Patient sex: M
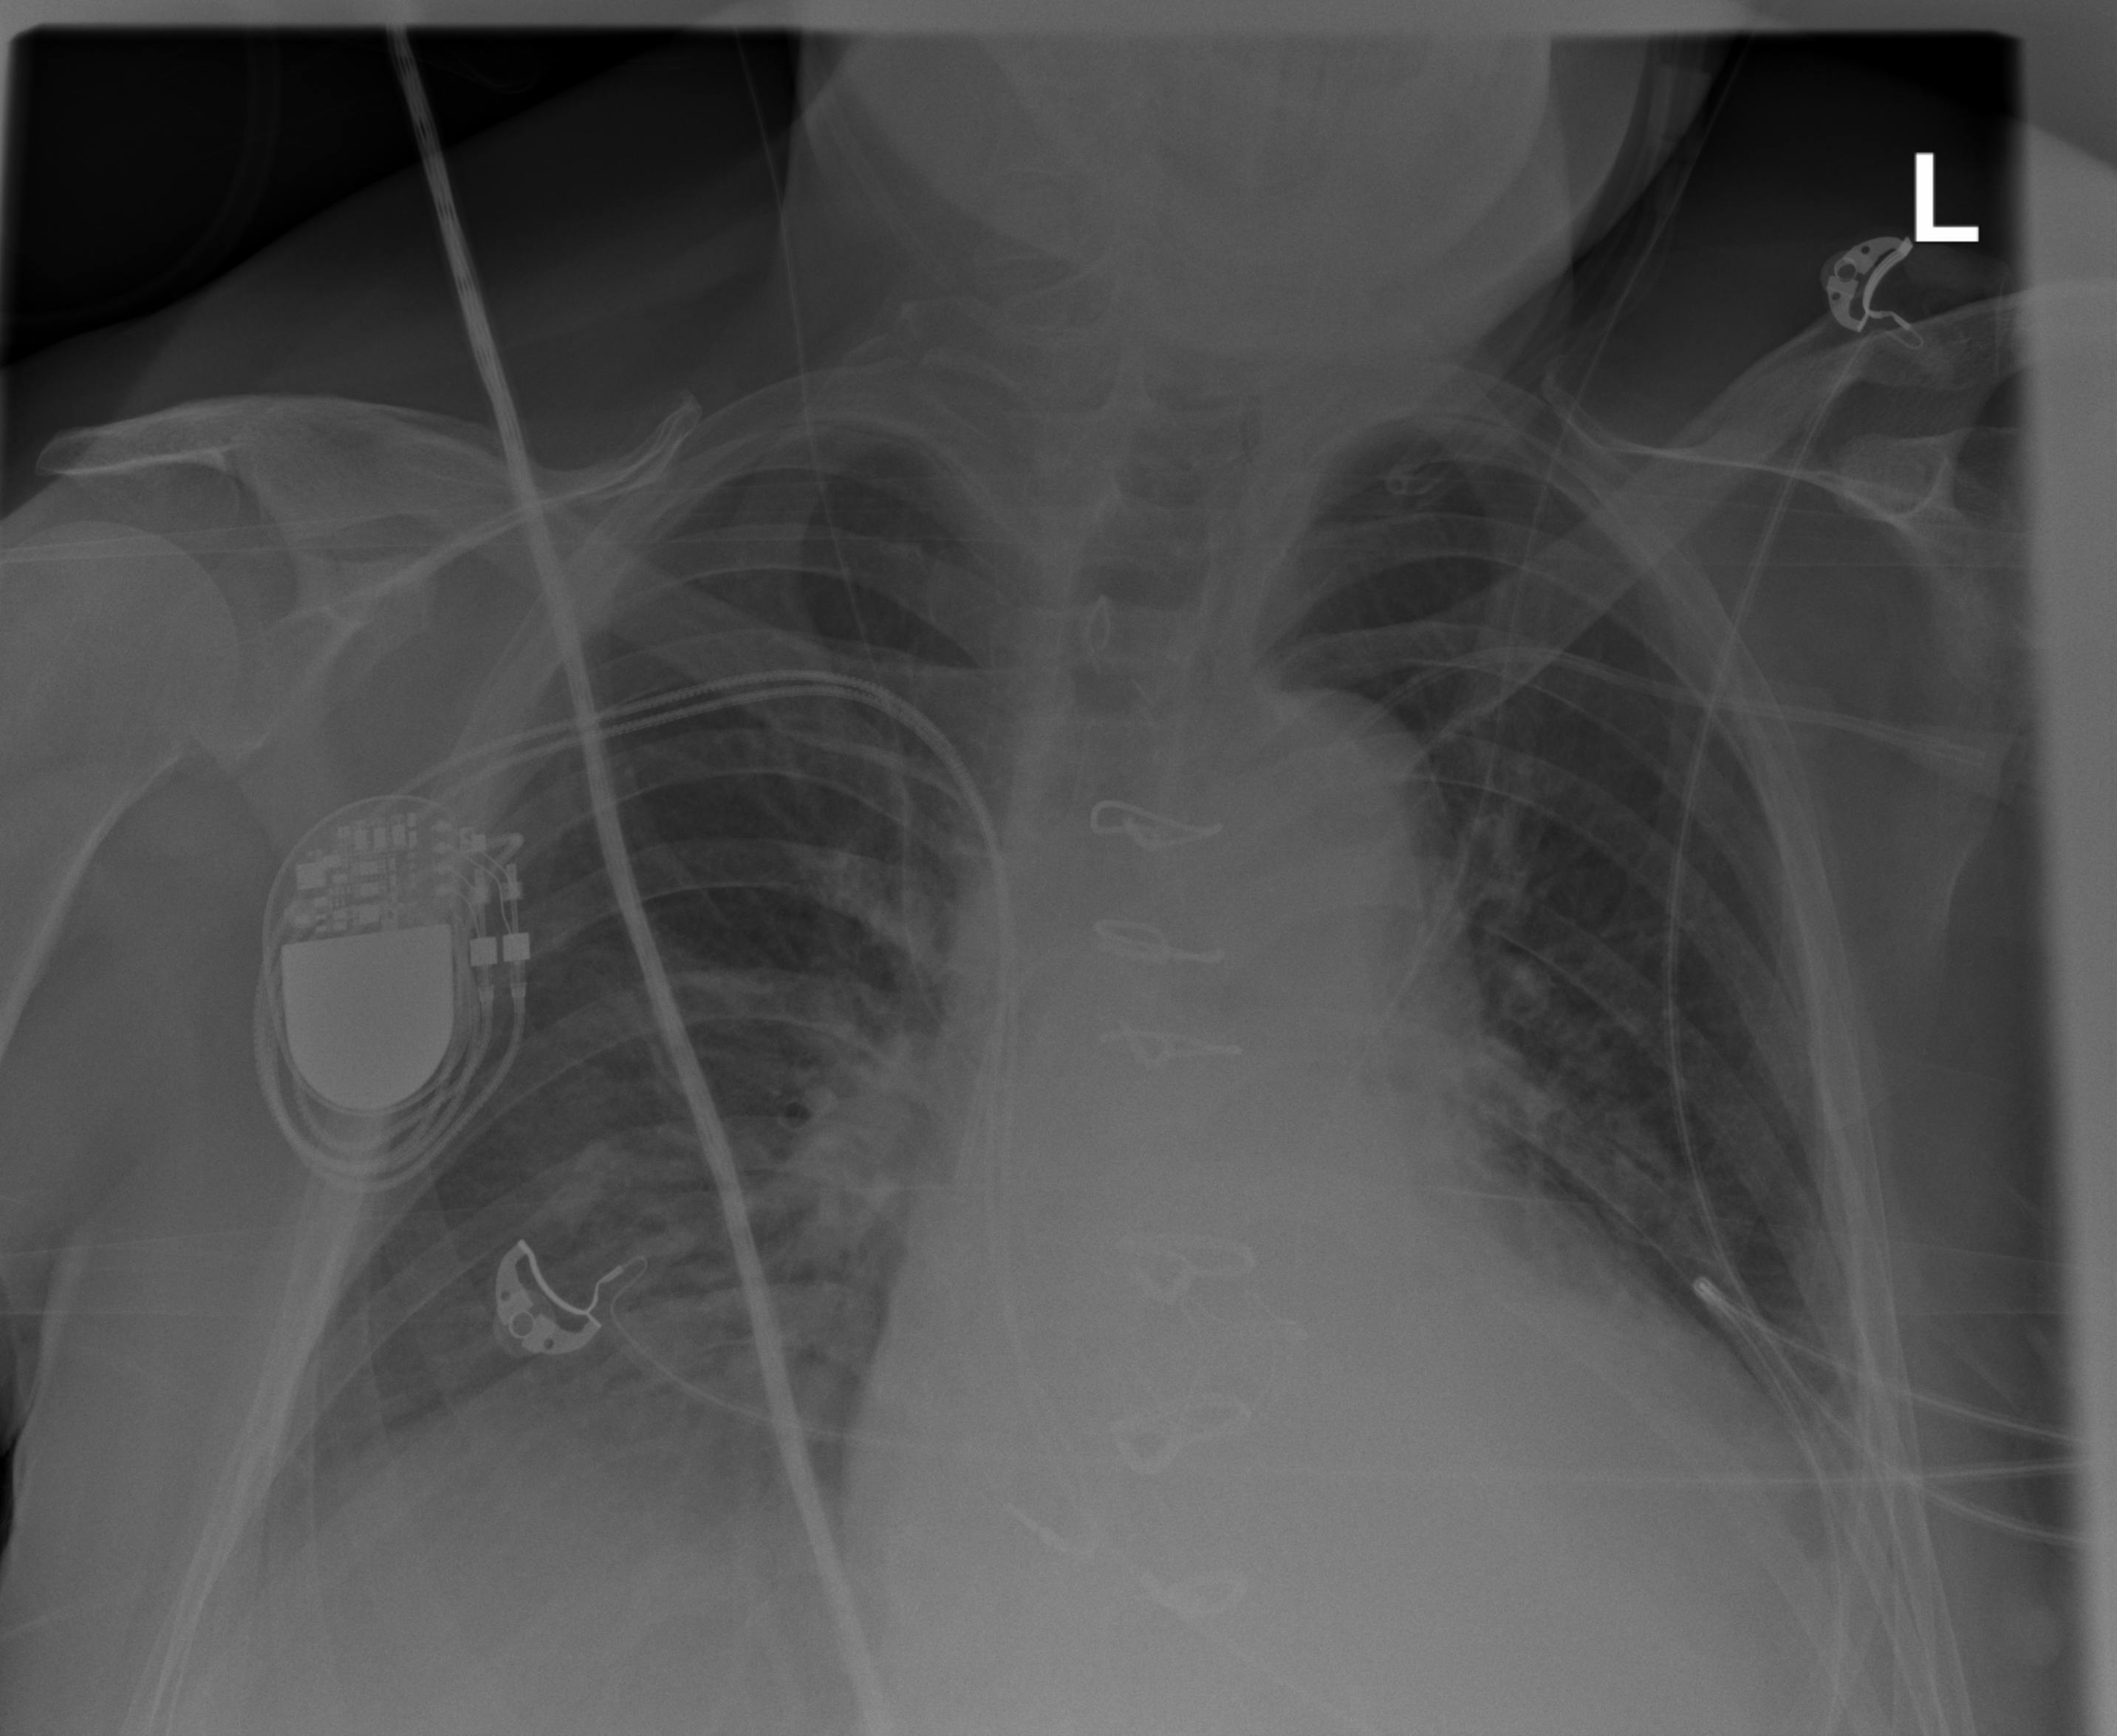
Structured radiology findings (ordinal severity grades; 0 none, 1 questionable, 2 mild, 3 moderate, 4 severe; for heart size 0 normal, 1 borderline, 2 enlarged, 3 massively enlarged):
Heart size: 2
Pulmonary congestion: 0
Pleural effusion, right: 2
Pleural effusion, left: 2
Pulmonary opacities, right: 1
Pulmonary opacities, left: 0
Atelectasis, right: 2
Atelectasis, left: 2